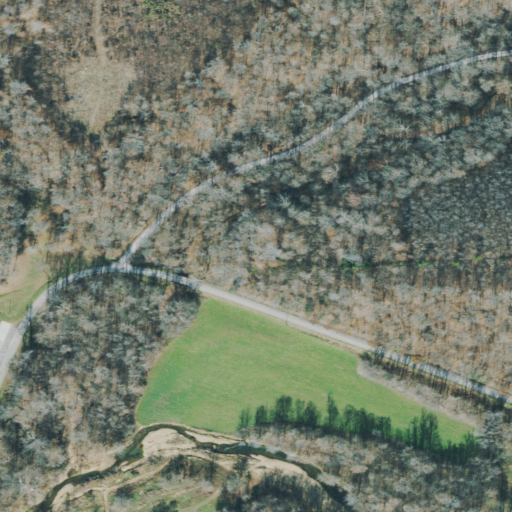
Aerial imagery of valley in Tennessee named Largent Hollow containing deciduous forest, pasture, open development, woody wetlands, and low intensity development